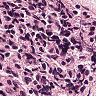
Metastatic tissue present: no